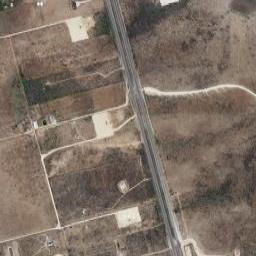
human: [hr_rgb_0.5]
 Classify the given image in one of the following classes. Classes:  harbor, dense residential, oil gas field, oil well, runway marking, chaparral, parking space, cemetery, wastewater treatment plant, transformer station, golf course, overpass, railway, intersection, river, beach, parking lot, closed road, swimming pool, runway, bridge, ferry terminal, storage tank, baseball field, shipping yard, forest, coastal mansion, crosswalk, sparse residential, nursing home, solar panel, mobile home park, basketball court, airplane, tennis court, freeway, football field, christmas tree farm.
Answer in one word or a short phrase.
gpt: oil gas field